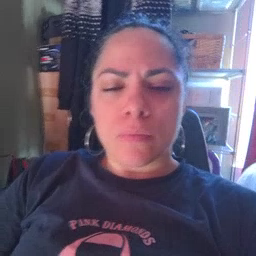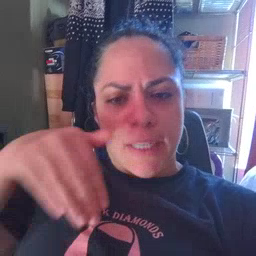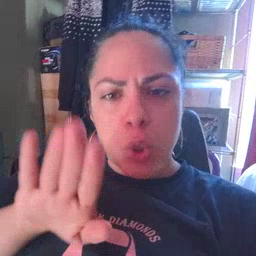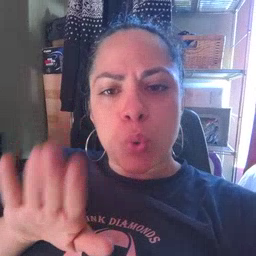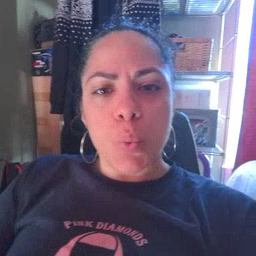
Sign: into